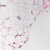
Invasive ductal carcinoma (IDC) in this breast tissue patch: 0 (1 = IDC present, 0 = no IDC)